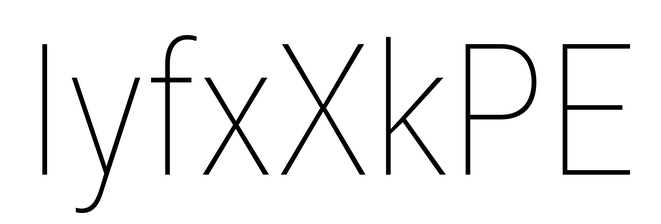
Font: Roboto_Condensed_Thin